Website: macys
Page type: delivery-shipping
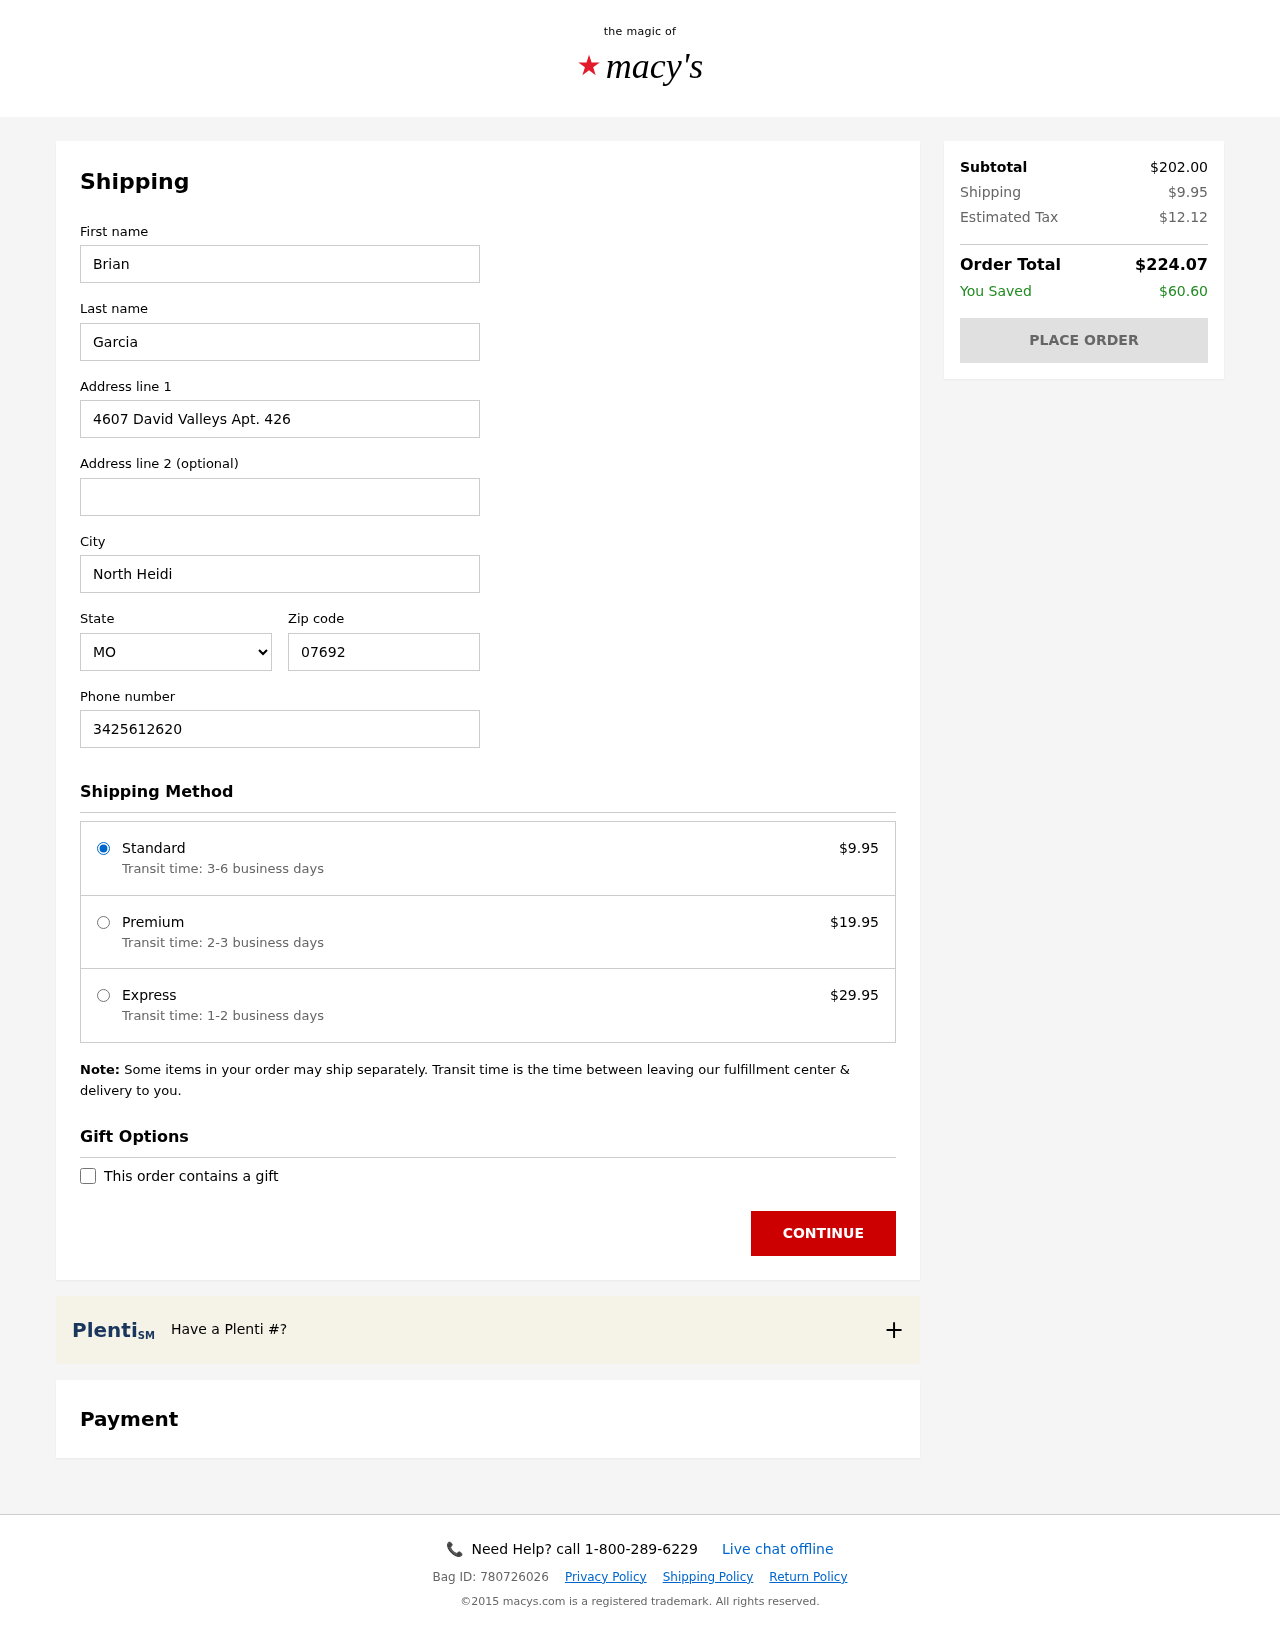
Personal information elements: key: PII_CITY
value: North Heidi
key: PII_FIRSTNAME
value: Brian
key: PII_LASTNAME
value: Garcia
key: PII_PHONE
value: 3425612620
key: PII_POSTCODE
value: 07692
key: PII_STATE_ABBR
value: MO
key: PII_STREET
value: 4607 David Valleys Apt. 426
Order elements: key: ORDER_SHIPPING_COST
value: $9.95
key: ORDER_SHIPPING_PREMIUM
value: $19.95
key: ORDER_SHIPPING_EXPRESS
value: $29.95
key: ORDER_SUBTOTAL
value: $202.00
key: ORDER_TAX
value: $12.12
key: ORDER_TOTAL
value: $224.07
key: ORDER_SAVINGS
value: $60.60